Question: I am creating dynamic text fields and storing Position and font etc details in an Arraylist. So for example if I click 3 times on Form I am generating 3 random numbers and showing it on clicked position on form. I have one selector button when it is clicked then adding more text functionality is disabled.
Now after when selector button is clicked and if I click ( MouseDown event) on any text then it should move along mouse until MouseUp event is not fired and place on new drop position.
After hours of struggling and searching I found <URL>, So I saved the position and checked with IsPointOnLine method but still its not draggable.
Thank you for any help.
managed to get foreach on place but its still not dragging the selected element.
Form1.Class
'''
public partial class Form1 : Form
{
private Point mouseDownPosition = new Point(0, 0);
private Point mouseMovePosition = new Point(0, 0);
private int mousePressdDown;
IList drawnItemsList = new List<DrawingData>();
private bool dragging;
private bool isSelectorClicked; // if selector button is clicked
DrawingData draggingText;
Random rnd;
int clicked = 0;
public Form1()
{
InitializeComponent();
this.rnd = new Random();
this.isSelectorClicked = false;
dragging = false;
}
private void Form1_MouseDown(object sender, MouseEventArgs e)
{
mouseMovePosition = e.Location;
if (e.Button == MouseButtons.Left)
mousePressdDown = 1;
if (isSelectorClicked)
{
foreach (DrawingData a in drawnItemsList)
{
if (a.IsPointOnLine(e.Location, 5))
{
draggingText = a;
dragging = true;
}
}
}
}
private void Form1_MouseMove(object sender, MouseEventArgs e)
{
if (e.Button == MouseButtons.Left)
{
mouseDownPosition = e.Location;
if (dragging)
{
draggingText.cur = mouseDownPosition;
this.Invalidate();
}
}
}
private void Form1_MouseUp(object sender, MouseEventArgs e)
{
if (mousePressdDown == 1 && isSelectorClicked == false)
{
label1.Text = "X: " + mouseMovePosition.X.ToString();
label2.Text = "Y: " + mouseMovePosition.Y.ToString();
this.Invalidate();
DrawingData a = new DrawingData(mouseMovePosition, mouseDownPosition, rnd.Next().ToString(), FontStyle.Bold, 30, "Candara", Brushes.Blue);
drawnItemsList.Add(a);
this.clicked++;
}
mousePressdDown = 0;
}
private void Form1_Paint(object sender, PaintEventArgs e)
{
if(drawnItemsList.Count != 0)
{
foreach (DrawingData a in drawnItemsList)
{
draw(e.Graphics, a);
}
if (mousePressdDown != 0)
{
draw(e.Graphics, mouseDownPosition, mouseMovePosition, FontStyle.Bold, 30, "Candara", Brushes.Blue);
}
}
}
private void draw(Graphics e, Point mold, Point mcur, FontStyle fontWeight, int fontSize, string fontName, Brush fontColor)
{
Pen p = new Pen(Color.Black, 2);
using (Font useFont = new Font(fontName, fontSize, fontWeight))
{
string header2 = rnd.Next().ToString();
RectangleF header2Rect = new RectangleF();
int moldX = mold.X - 5;
int moldY = mold.Y;
header2Rect.Location = new Point(moldX, moldY);
header2Rect.Size = new Size(600, ((int)e.MeasureString(header2, useFont, 600, StringFormat.GenericTypographic).Height));
e.DrawString(header2, useFont, fontColor, header2Rect);
}
}
private void draw(Graphics e, DrawingData a)
{
Pen p = new Pen(Color.Black, 2);
using (Font useFont = new Font(a.FontName, a.FontSize, a.FontWeight))
{
string header2 = rnd.Next().ToString();
RectangleF header2Rect = new RectangleF();
int moldX = a.old.X - 5;
int moldY = a.old.Y;
header2Rect.Location = new Point(moldX, moldY);
header2Rect.Size = new Size(600, ((int)e.MeasureString(header2, useFont, 600, StringFormat.GenericTypographic).Height));
e.DrawString(a.Rand, useFont, a.FontColor, header2Rect);
}
}
private void Select_button_Click(object sender, EventArgs e)
{
this.isSelectorClicked = true;
}
private void WriteNewText_button_Click(object sender, EventArgs e)
{
this.isSelectorClicked = false;
}
}
'''
DrawingData.Class
'''
[Serializable]
public class DrawingData
{
private Point Start; // mouseDown position
private Point End; // mouseUp poslition
private string randValue; // random data value
private FontStyle fontWeight;
private int fontSize;
private string fontName;
private Brush fontColor;
public DrawingData()
{
Start = new Point(0, 0);
End = new Point(0, 0);
randValue = String.Empty;
fontWeight = FontStyle.Bold;
}
public DrawingData(Point old, Point cur, string rand, FontStyle fs, int fSize, string fName, Brush fColor)
{
Start = old;
End = cur;
randValue = rand;
fontWeight = fs;
fontSize = fSize;
fontName = fName;
fontColor = fColor;
}
public float slope
{
get
{
return (((float)End.Y - (float)Start.Y) / ((float)End.X - (float)Start.X));
}
}
public float YIntercept
{
get
{
return Start.Y - slope * Start.X;
}
}
public bool IsPointOnLine(Point p, int cushion)
{
float temp = (slope * p.X + YIntercept);
if (temp >= (p.Y - cushion) && temp <= (p.Y + cushion))
{
return true;
}
else
{
return false;
}
}
public FontStyle FontWeight
{
get
{
return fontWeight;
}
set
{
fontWeight = value;
}
}
public int FontSize
{
get
{
return fontSize;
}
set
{
fontSize = value;
}
}
public string FontName
{
get
{
return fontName;
}
set
{
fontName = value;
}
}
public Brush FontColor
{
get
{
return fontColor;
}
set
{
fontColor = value;
}
}
public Point old
{
get
{
return Start;
}
set
{
Start = value;
}
}
public Point cur
{
get
{
return End;
}
set
{
End = value;
}
}
public string Rand
{
get
{
return randValue;
}
set
{
randValue = value;
}
}
}
'''

I was missing these lines in my mouse move method:
'''
m.Start = new Point(deltaStart.X + e.Location.X, deltaStart.Y + e.Location.Y);
m.End = new Point(deltaEnd.X + e.Location.X, deltaEnd.Y + e.Location.Y);
'''
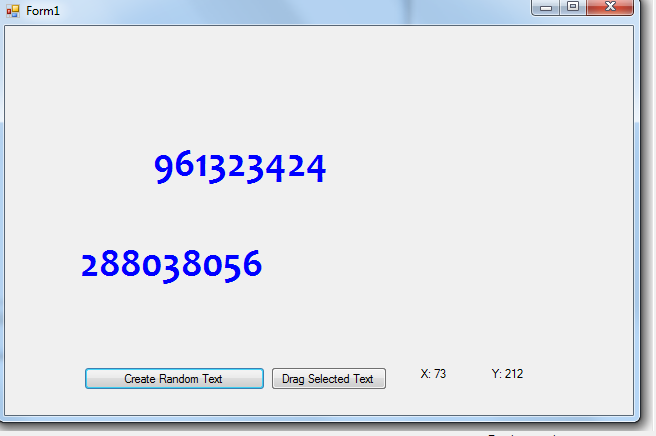
Answer: 1. You should move stuff in Form1_MouseMove instead of Form1_MouseUp.
2. Find the element you want to move in the Arraylist and assign it new position.
3. Redraw the element.
'IList<DrawingData>''ArrayList'